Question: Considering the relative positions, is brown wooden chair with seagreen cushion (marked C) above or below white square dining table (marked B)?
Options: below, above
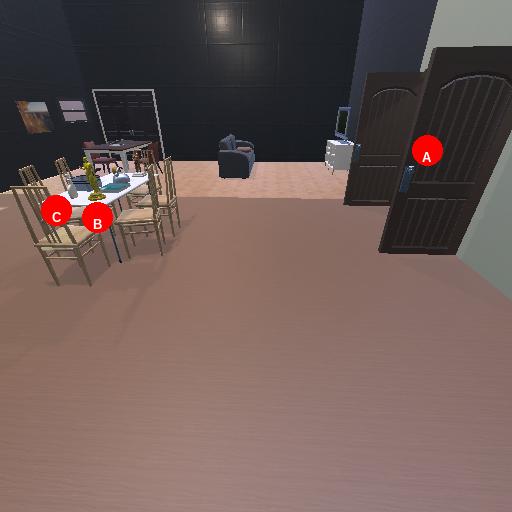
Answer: below